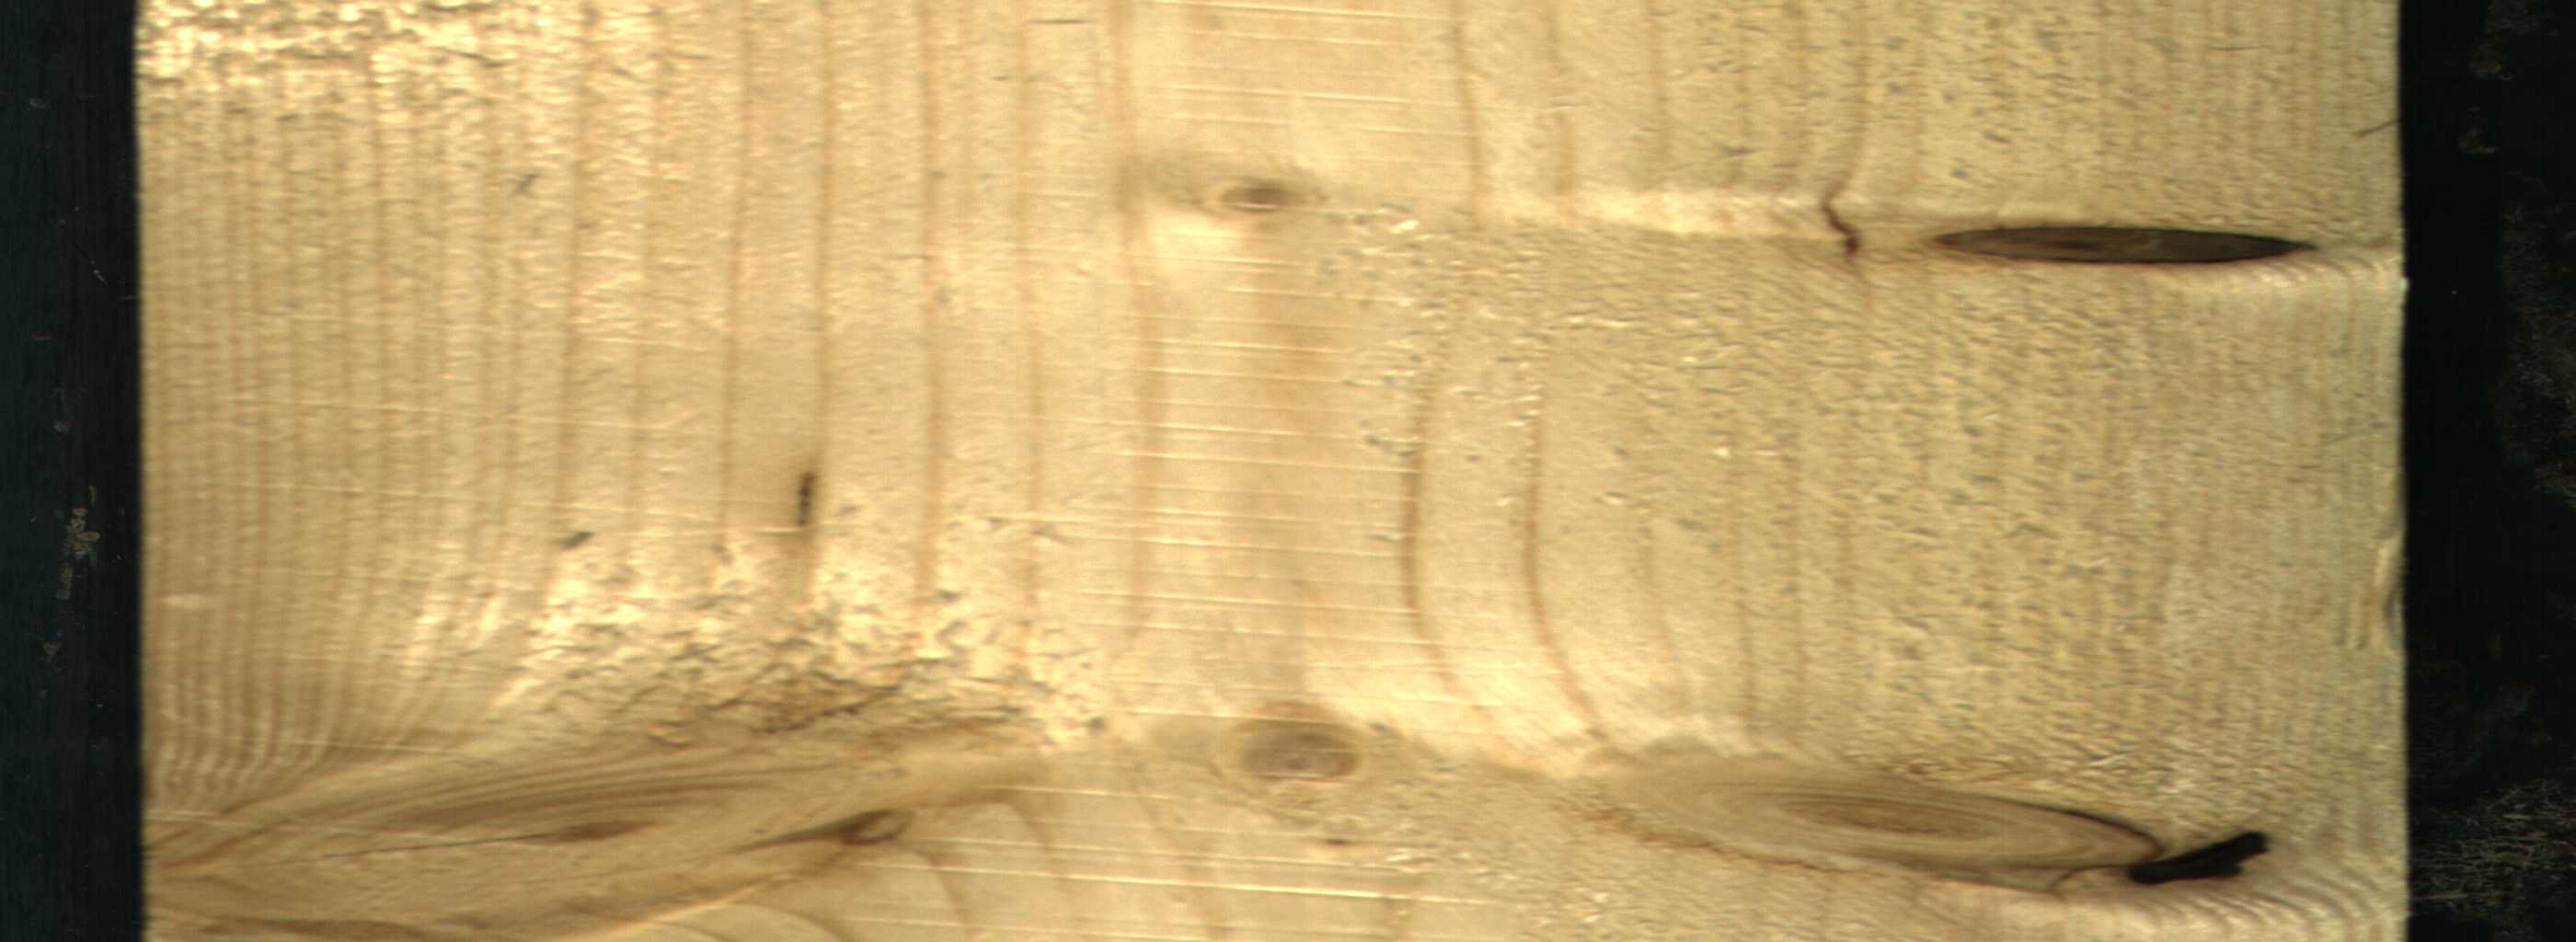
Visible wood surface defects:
Dead_Knot
Dead_Knot
Live_Knot
Live_Knot
Live_Knot
Live_Knot